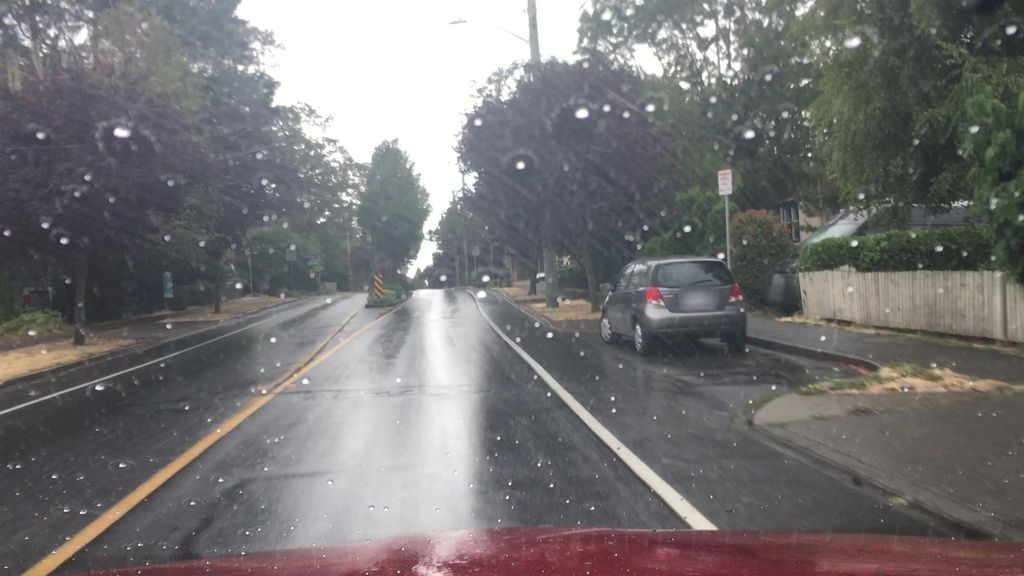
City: victoria